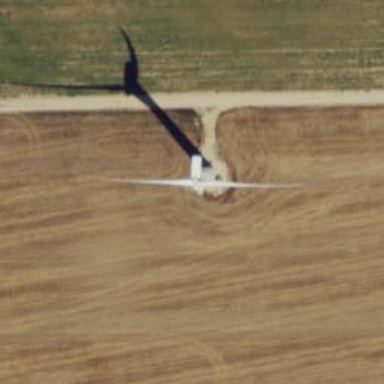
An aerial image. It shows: Wind generator in the form of horizontal axis wind turbine.